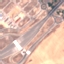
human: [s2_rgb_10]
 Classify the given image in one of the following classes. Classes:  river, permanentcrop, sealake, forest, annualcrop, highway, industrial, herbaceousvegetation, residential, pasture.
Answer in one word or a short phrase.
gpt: Highway